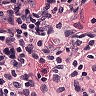
Metastatic tissue present: no